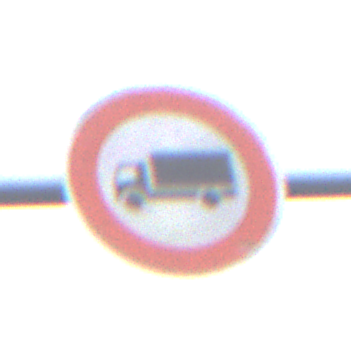
Verkehrszeichen: VerbotFuerKraftfahrzeugeUeberDreiKommaFuenfTonnen
Umgebung: Outdoor, Suburban
Tageszeit: MorningAfternoon
Wetter: Overcast
Licht: Natural
Jahreszeit: NotSpecified
Kontrast: LowContrast